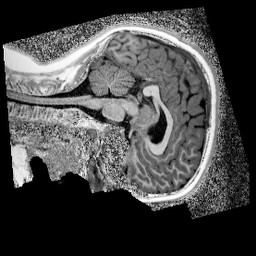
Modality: UNIT1_denoised
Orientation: sagittal
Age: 12
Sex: male
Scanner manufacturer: siemens
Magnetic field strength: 3 T
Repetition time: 4 s
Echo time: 0.00299 s